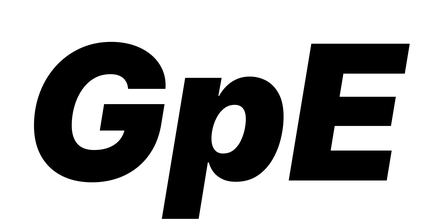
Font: Inter-Italic_Black_Italic